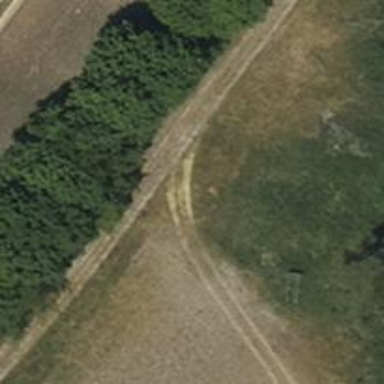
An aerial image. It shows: Track with grade 3 surface.